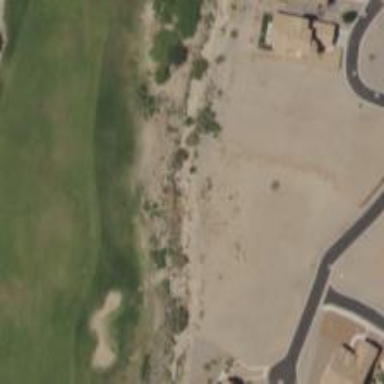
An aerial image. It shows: Scenic golf fairway.